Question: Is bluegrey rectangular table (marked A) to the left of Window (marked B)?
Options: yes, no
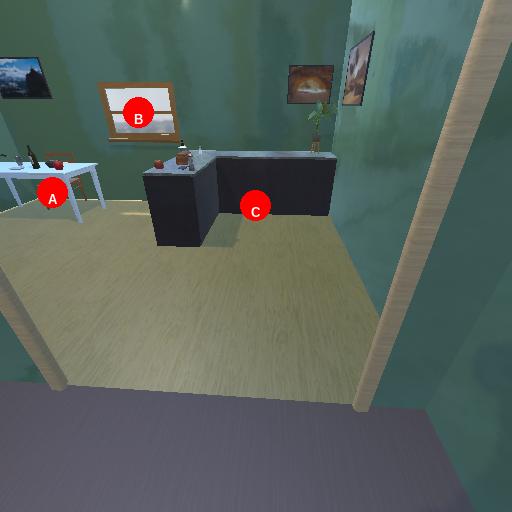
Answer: yes